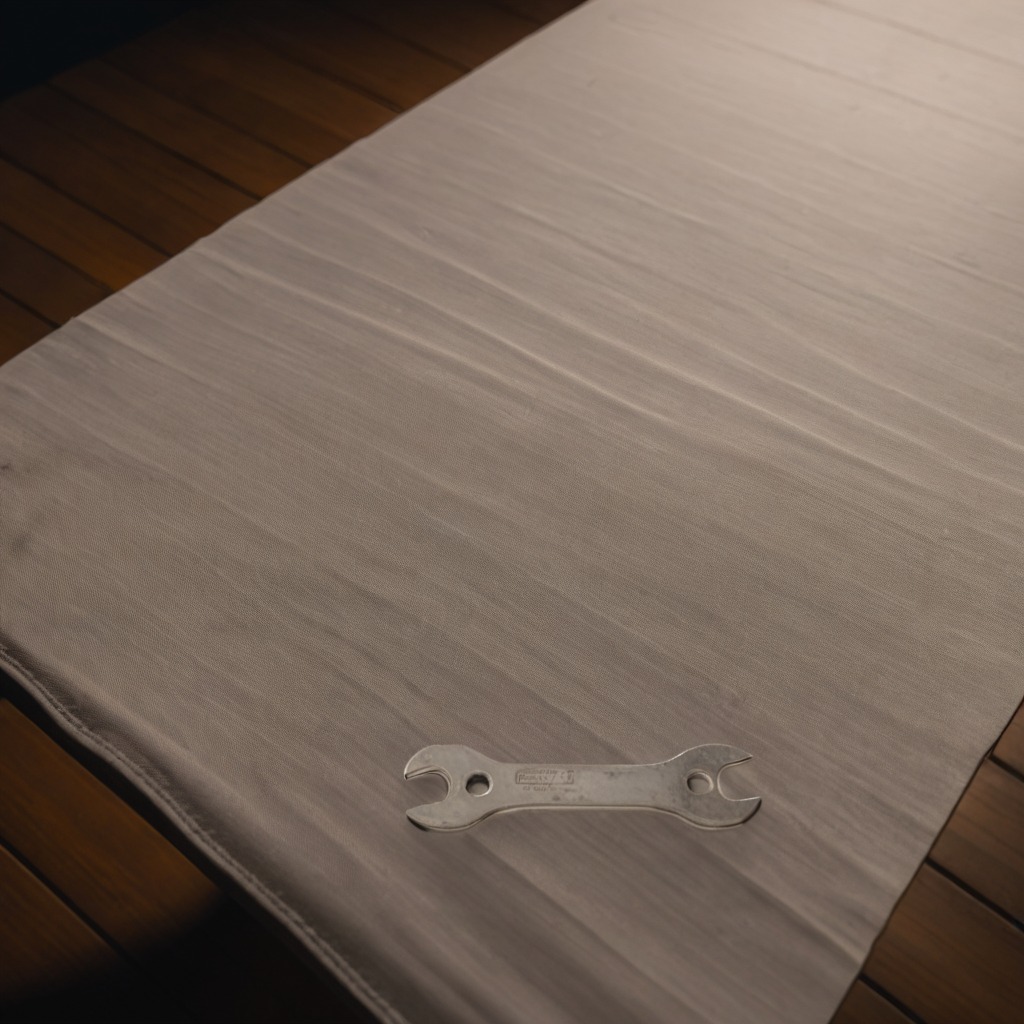
An wrench is lying on the wooden table.